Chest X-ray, PA view. Patient: 60 years old, sex M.
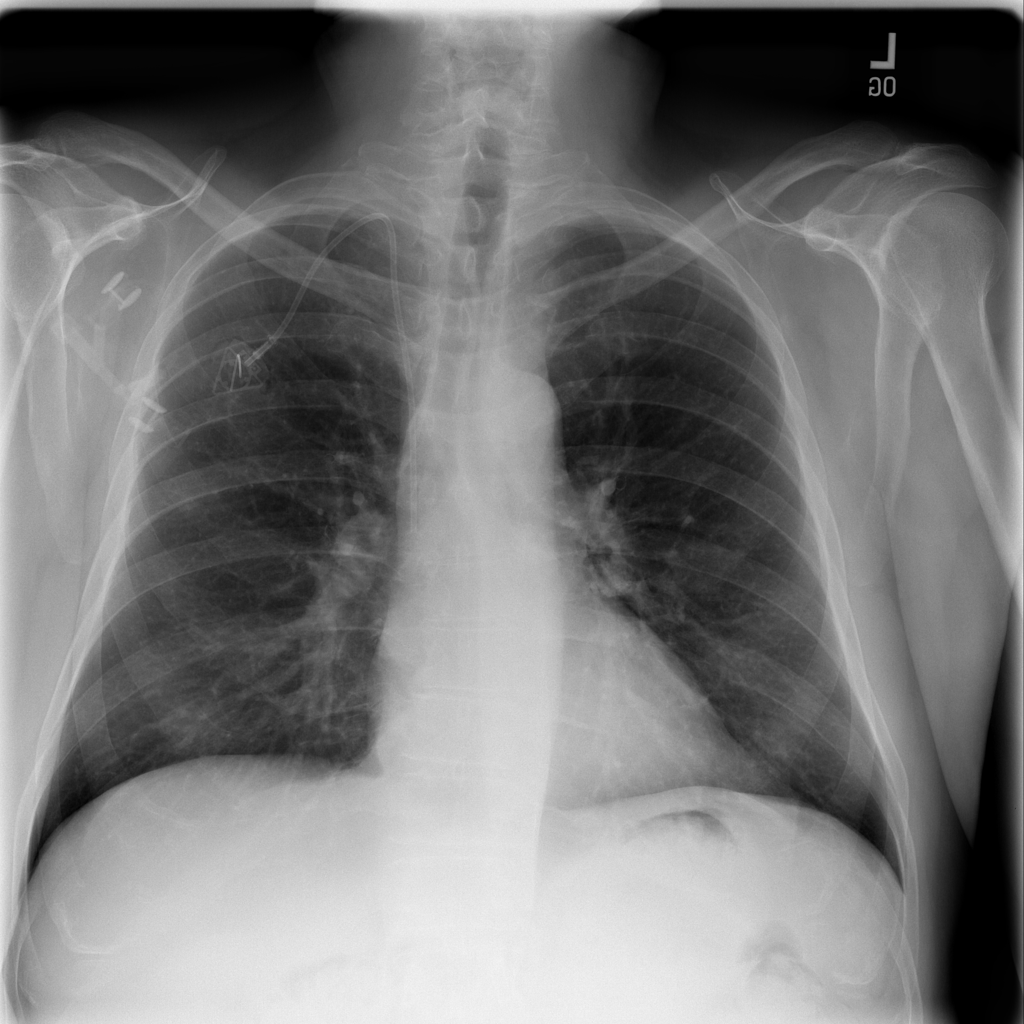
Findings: Infiltration